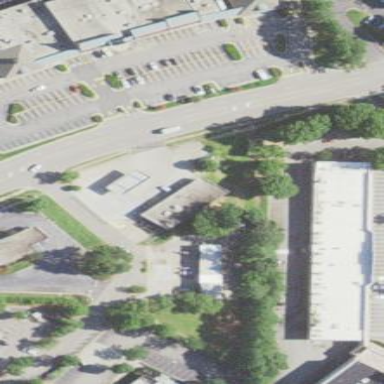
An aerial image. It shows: Car wash facility.